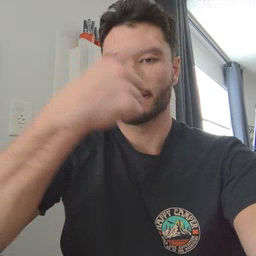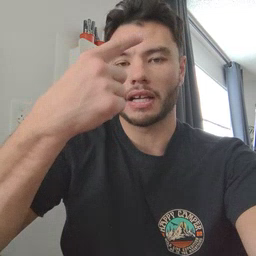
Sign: face